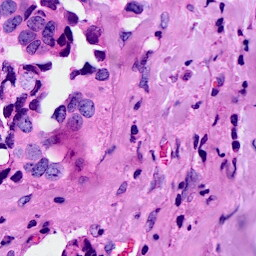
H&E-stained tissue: Breast